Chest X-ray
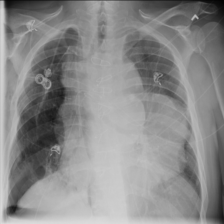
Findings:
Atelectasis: negative
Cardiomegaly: negative
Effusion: negative
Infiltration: negative
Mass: positive
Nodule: negative
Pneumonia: negative
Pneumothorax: negative
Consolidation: negative
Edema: negative
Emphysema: negative
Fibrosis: negative
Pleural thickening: negative
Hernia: negative